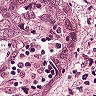
Metastatic tissue present: yes